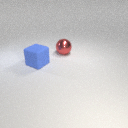
large red metal sphere to the right of large blue rubber cube